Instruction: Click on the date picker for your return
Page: home
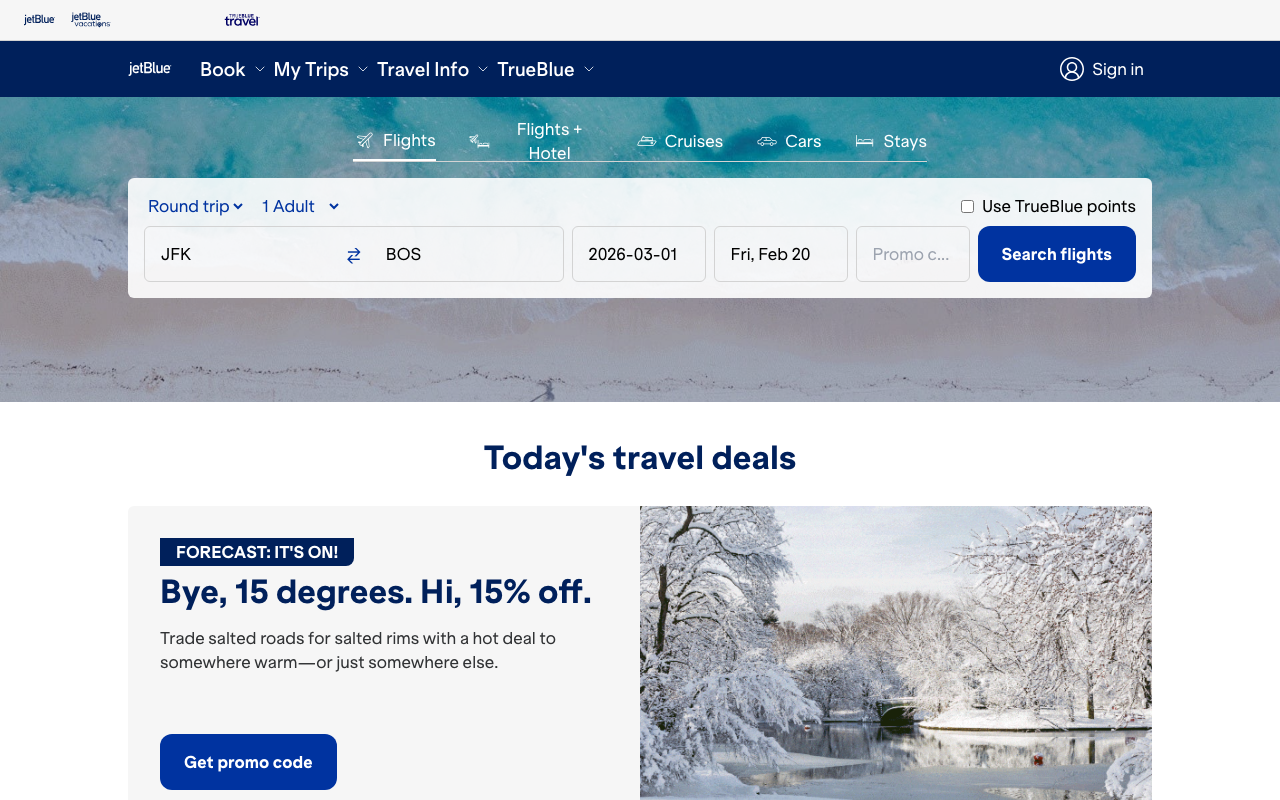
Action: click